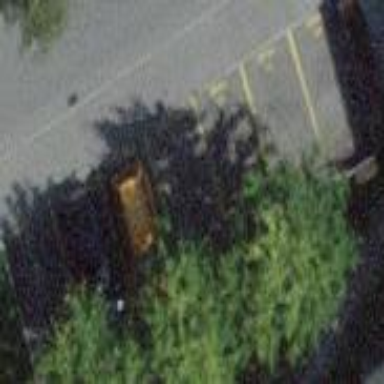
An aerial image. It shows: Street-side parking area.